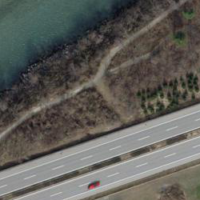
EUNIS habitat code: 57
Species observed at this site:
Euphorbia cyparissias